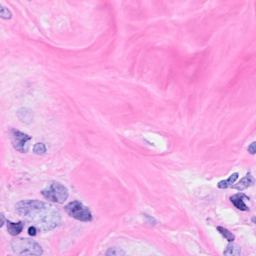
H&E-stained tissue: Breast